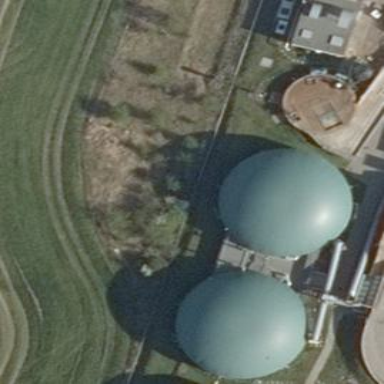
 serving as digester building with power generator."